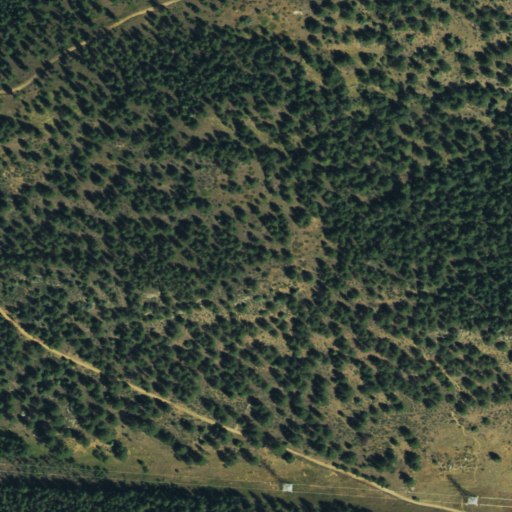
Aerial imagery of mountain in Colorado named Bald Mountain containing evergreen forest, shrub, and deciduous forest